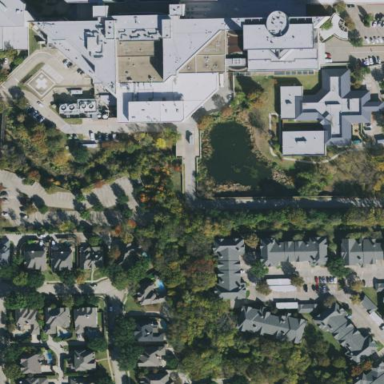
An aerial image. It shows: Healthcare facility identified as hospital.